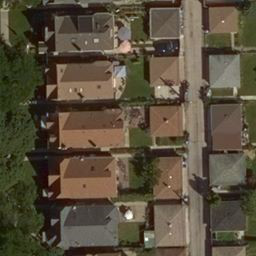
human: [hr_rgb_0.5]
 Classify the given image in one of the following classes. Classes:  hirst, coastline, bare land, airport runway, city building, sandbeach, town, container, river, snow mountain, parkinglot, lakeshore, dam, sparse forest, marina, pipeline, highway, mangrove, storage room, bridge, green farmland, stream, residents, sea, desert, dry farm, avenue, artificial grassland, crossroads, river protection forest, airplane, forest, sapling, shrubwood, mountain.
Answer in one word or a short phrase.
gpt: residents